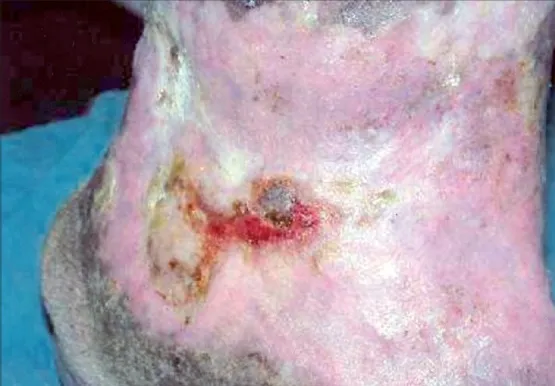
Ulcer is almost completely healed after pinch grafting.
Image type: medical_photograph (skin_photograph)